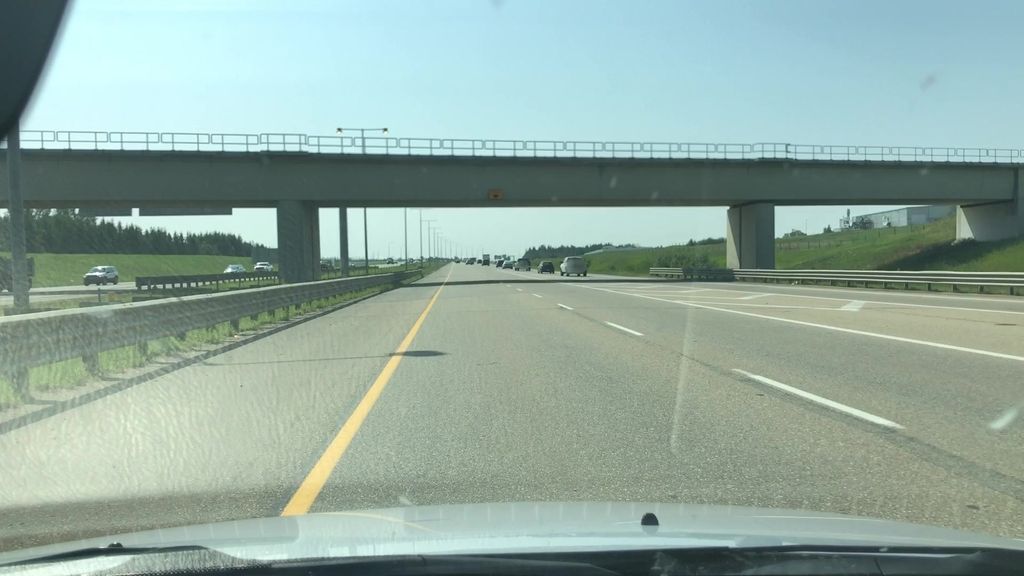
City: edmonton